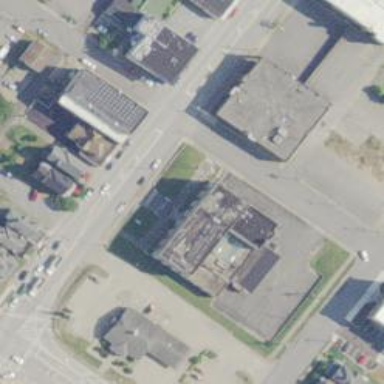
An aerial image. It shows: Post office.